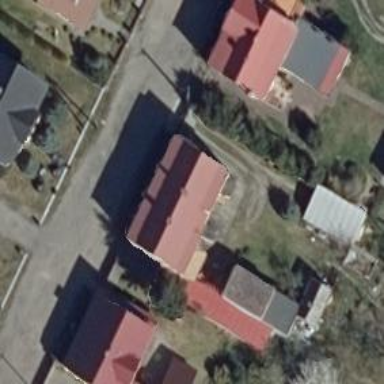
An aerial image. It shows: Residential building.